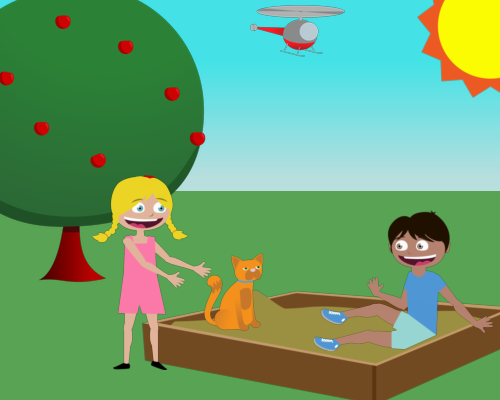
in top center there is a helicopter flying to a partial sun in the right corner and to the left there is a small apple tree and in front of the tree there is a happy woman holding her arms out with a sandbox just in front of her and there is a cat in the left side of the box and to the right a sitting happy boy